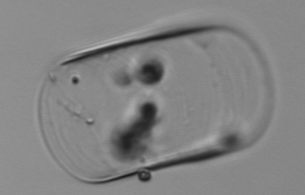
Label: Guinardia_flaccida